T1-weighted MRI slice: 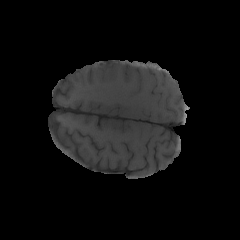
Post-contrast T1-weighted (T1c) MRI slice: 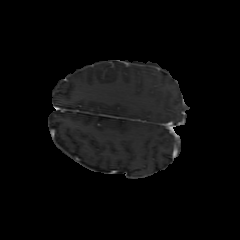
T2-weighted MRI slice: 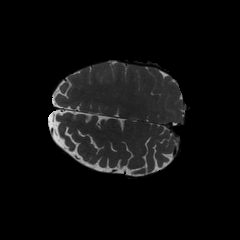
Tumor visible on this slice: no